Aerial crown-view tile of a tropical tree (Barro Colorado Island, Panama), acquired 20250616:
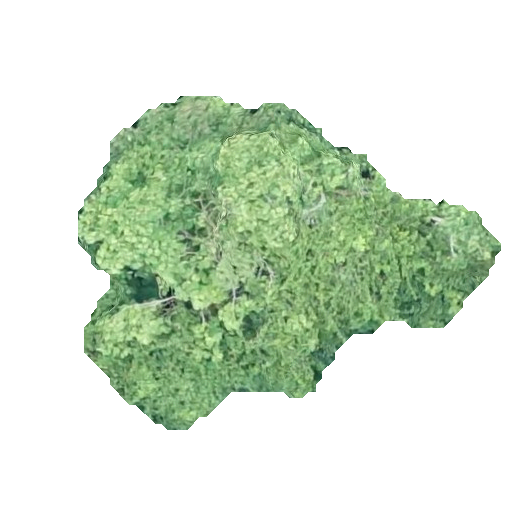
Species: Dipteryx oleifera
GBIF accepted scientific name: Dipteryx oleifera
Crown area: 129.263 m²